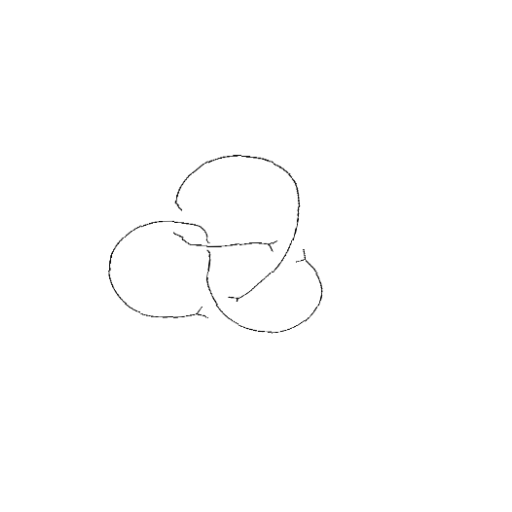
Crossing number: 4